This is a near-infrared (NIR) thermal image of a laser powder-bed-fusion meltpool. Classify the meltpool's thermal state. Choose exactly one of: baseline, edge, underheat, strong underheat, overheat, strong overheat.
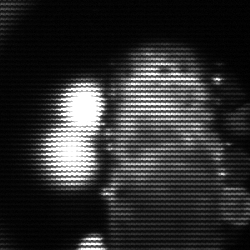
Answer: strong underheat